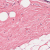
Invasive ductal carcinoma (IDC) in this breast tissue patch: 0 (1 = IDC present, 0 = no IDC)